Question: I moved my angularJS application from xampp to ASP.NET Visual Studio. When I load my application I got error message that template files could not be found.
I tried several method but none of them worked... Does someone knows where's the problem?
Screenshot of file hierarchy:

here is JS code that includes templates:
'''
app.config(function ($routeProvider) {
$routeProvider
.when('/contacts',
{
controller: 'ContactsController',
templateUrl: '"/home/contacts.html'
})
.when('/add-contact',
{
controller: 'ContactAddController',
templateUrl: '/home/addContact.html'
})
.when('/edit-contact/:contactId',
{
controller: 'ContactEditController',
templateUrl: '/home/editContact.html'
})
.when('/display-contact/:contactId',
{
controller: 'ContactDetailsController',
templateUrl: '/home/displayContact.html'
})
.otherwise({ redirectTo: '/contacts' });
});
'''
Here is RouteConfig.cs (I leave it as it was when I created new project)
'''
public class RouteConfig
{
public static void RegisterRoutes(RouteCollection routes)
{
routes.IgnoreRoute("{resource}.axd/{*pathInfo}");
routes.MapRoute(
name: "Default",
url: "{controller}/{action}/{id}",
defaults: new { controller = "Home", action = "Index", id = UrlParameter.Optional }
);
}
}
'''
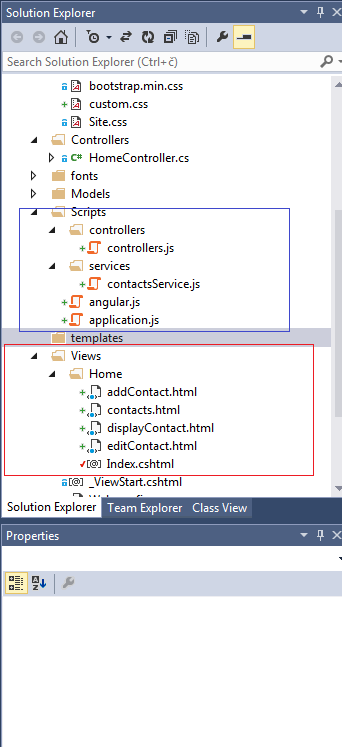
Answer: If you are using the default routing mechanism of ASP.NET (MVCx ?) and ask that app for a url like '//contacts.html' ASP.NET will look for a file called Controller.cs in which it will look for an action called 'contacts.html'.
Because the default pattern is {controller}/{action}/{id}.
Show us your RouteConfig.cs. You may need a rule to bypass the routing of ASP and serve the views as static files to get it working for angular.
I think view folder has a special function in MVC and can not be used to serve static files.
Would put the .html files in another kind of static directory and try it from there.
Edit:
If you want go the SPA way simply put your html views inside an seperate folder (e.g.: angularviews) in the ASP project root folder and adjust the RouteConfig.cs like this:
'''
public class RouteConfig
{
public static void RegisterRoutes(RouteCollection routes)
{
routes.IgnoreRoute("{resource}.axd/{*pathInfo}");
//exclude template folder from routing
routes.IgnoreRoute("angularviews/{*pathInfo}");
//add routes for api calls and stuff you need mapped to an asp controller here
/*
...
*/
//always deliver the main template for all requests
routes.MapRoute(
name: "SPA",
url: "{*catchall}",
defaults: new { controller = "Home", action = "Index" }
);
/*
routes.MapRoute(
name: "Default",
url: "{controller}/{action}/{id}",
defaults: new { controller = "Home", action = "Index", id = UrlParameter.Optional }
);
*/
}
}
'''
Then load your views like 'angularviews/view1.html'